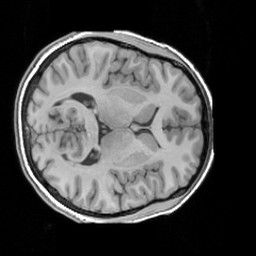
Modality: T1w
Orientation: axial
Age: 23
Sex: female
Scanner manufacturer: siemens
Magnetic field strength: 3 T
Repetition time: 1.63 s
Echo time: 0.00311 s